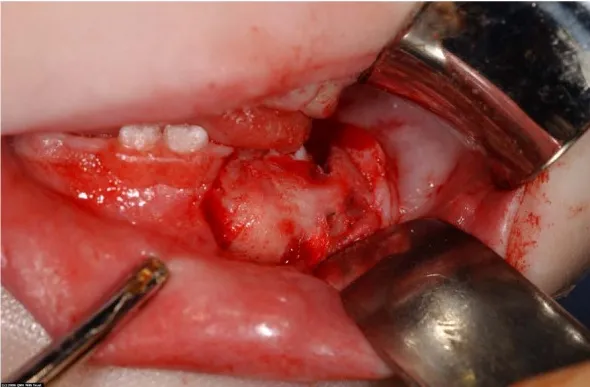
Intraoperative view of healed mandibular fracture.
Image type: medical_photograph (other_medical_photograph)